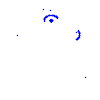
Particle: pion